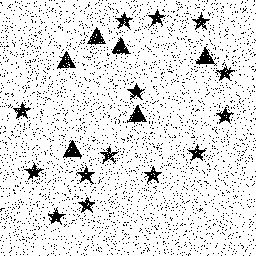
Squares: 0
Triangles: 6
Stars: 14
Total shapes: 20